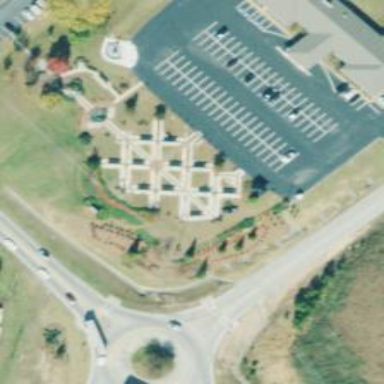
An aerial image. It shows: Memorial site with historic significance.